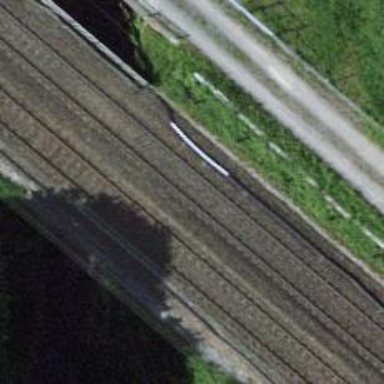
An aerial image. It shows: Bridge over electrified railway with contact line.